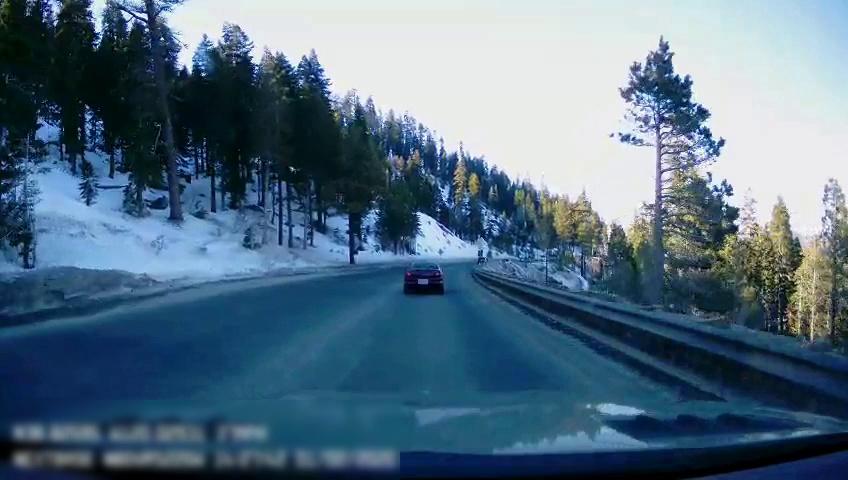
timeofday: Day
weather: Sunny
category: Drivable Space
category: Vehicles | SUV
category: Vehicles | Car
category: Lanes | Opposite Lane
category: Lanes | Current Lane
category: Lanes | Opposite Lane
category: Lanes | Current Lane